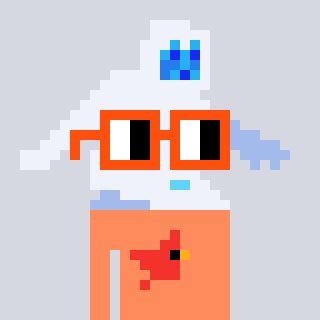
a pixel art character with square orange glasses, a yeti-shaped head and a peachy-colored body on a cool background